Field crop: maize
Growth stage: 2
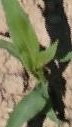
Species: maize